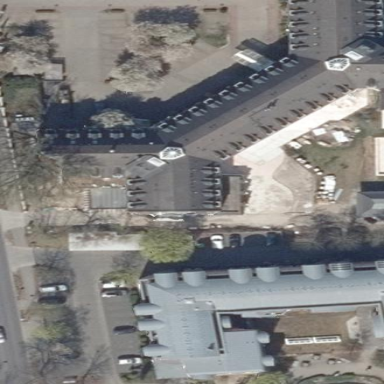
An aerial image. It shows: Hotel building suitable for tourism.